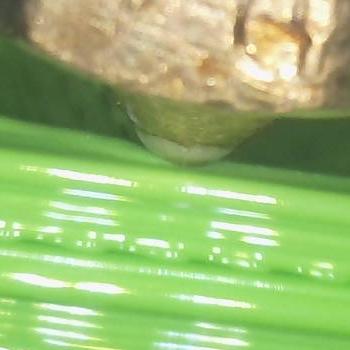
Flow rate: 200%